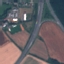
Label: Highway